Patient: sex F, age 49
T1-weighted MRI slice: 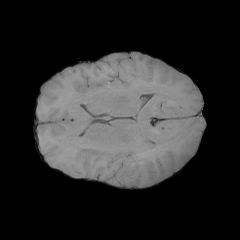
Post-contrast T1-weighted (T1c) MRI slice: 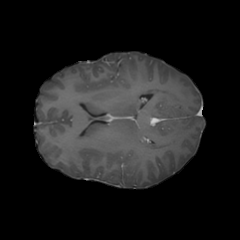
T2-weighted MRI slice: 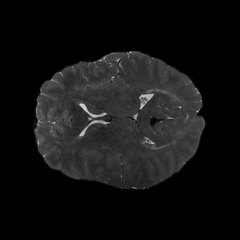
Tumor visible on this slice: yes
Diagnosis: Glioblastoma, IDH-wildtype
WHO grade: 4